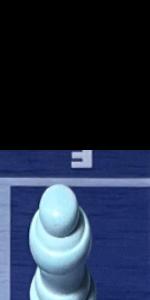
Label: Empty